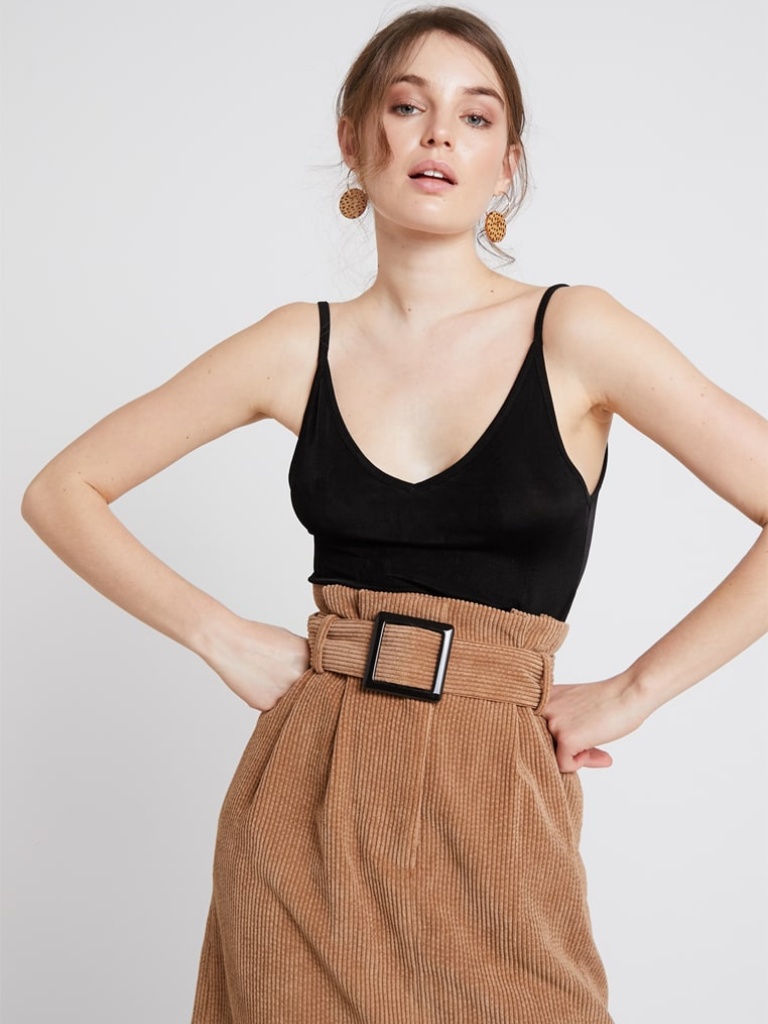
cotton tight sleeveless hip length Fully Tucked in v-neck camisole